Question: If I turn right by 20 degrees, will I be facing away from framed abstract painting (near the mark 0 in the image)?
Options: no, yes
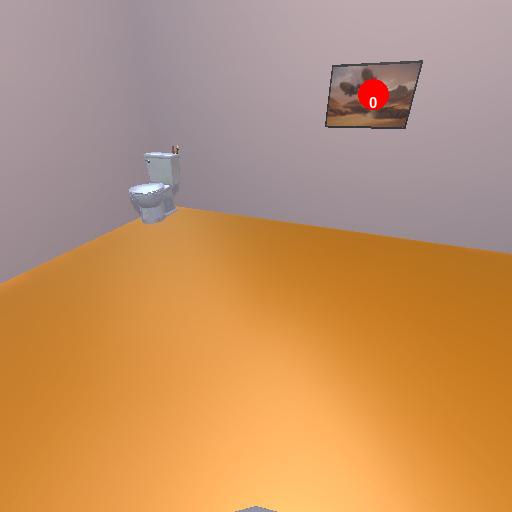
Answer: no